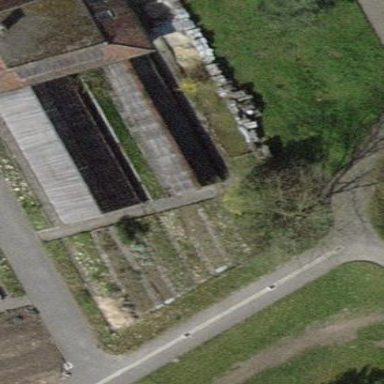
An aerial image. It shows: Greenhouse used for horticulture.